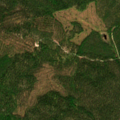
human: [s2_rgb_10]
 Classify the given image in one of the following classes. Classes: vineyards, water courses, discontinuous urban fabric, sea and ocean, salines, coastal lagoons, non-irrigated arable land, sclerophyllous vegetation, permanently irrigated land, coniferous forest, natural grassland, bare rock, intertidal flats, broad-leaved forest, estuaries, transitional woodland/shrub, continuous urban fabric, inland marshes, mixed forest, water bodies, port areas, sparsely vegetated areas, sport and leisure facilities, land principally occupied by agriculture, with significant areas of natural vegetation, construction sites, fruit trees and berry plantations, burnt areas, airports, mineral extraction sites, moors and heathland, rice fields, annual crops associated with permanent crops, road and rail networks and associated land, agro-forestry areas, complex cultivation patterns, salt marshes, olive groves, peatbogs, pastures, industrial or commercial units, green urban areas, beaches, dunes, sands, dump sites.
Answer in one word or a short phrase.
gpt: coniferous forest